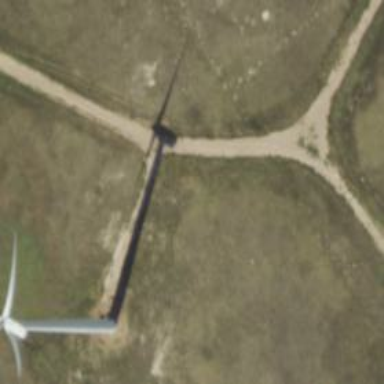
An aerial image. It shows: Road designated for service vehicles in wind farm area.